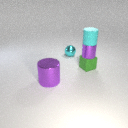
large purple metal cylinder to the left of small green rubber cube